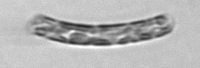
Label: Guinardia_striata